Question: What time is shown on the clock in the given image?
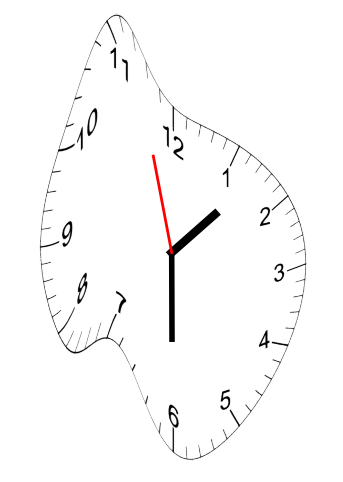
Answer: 01:29:57